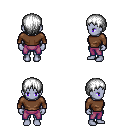
a pixel art fantasy rpg character, female body template, dark elf, purple skin, brown long-sleeve shirt, magenta pants, white plain hairstyle, four views (front, back, left, right), 2x2 character sprite sheet, small pixel art, hard edges, no anti-aliasing